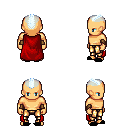
a pixel art fantasy rpg character, male body template, human, tanned skin, red cape, gold greaves, white cyan short mohawk hairstyle, leather bracers, black slippers, four views (front, back, left, right), 2x2 character sprite sheet, small pixel art, hard edges, no anti-aliasing